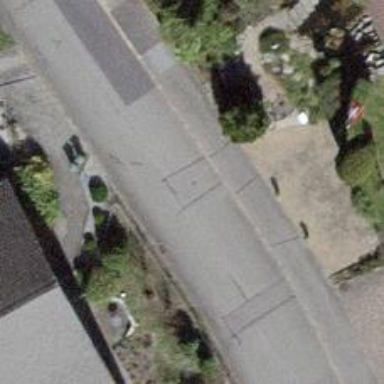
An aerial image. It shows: Residential road with asphalt surface and sidewalk on the left side.